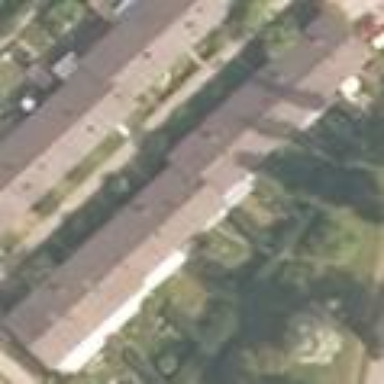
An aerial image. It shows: Terrace building.